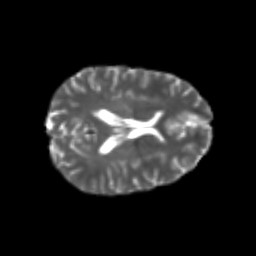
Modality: T2w
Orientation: axial
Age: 25
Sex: female
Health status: healthy
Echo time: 0.074 s